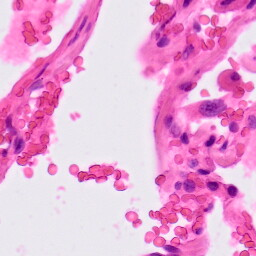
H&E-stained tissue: Lung